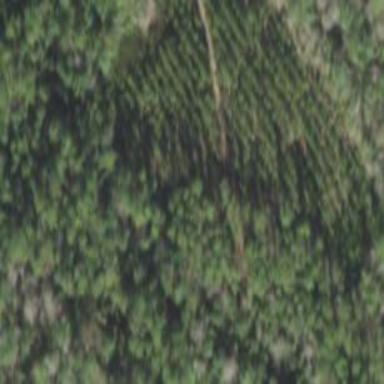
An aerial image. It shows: Forest with needle-leaved trees.